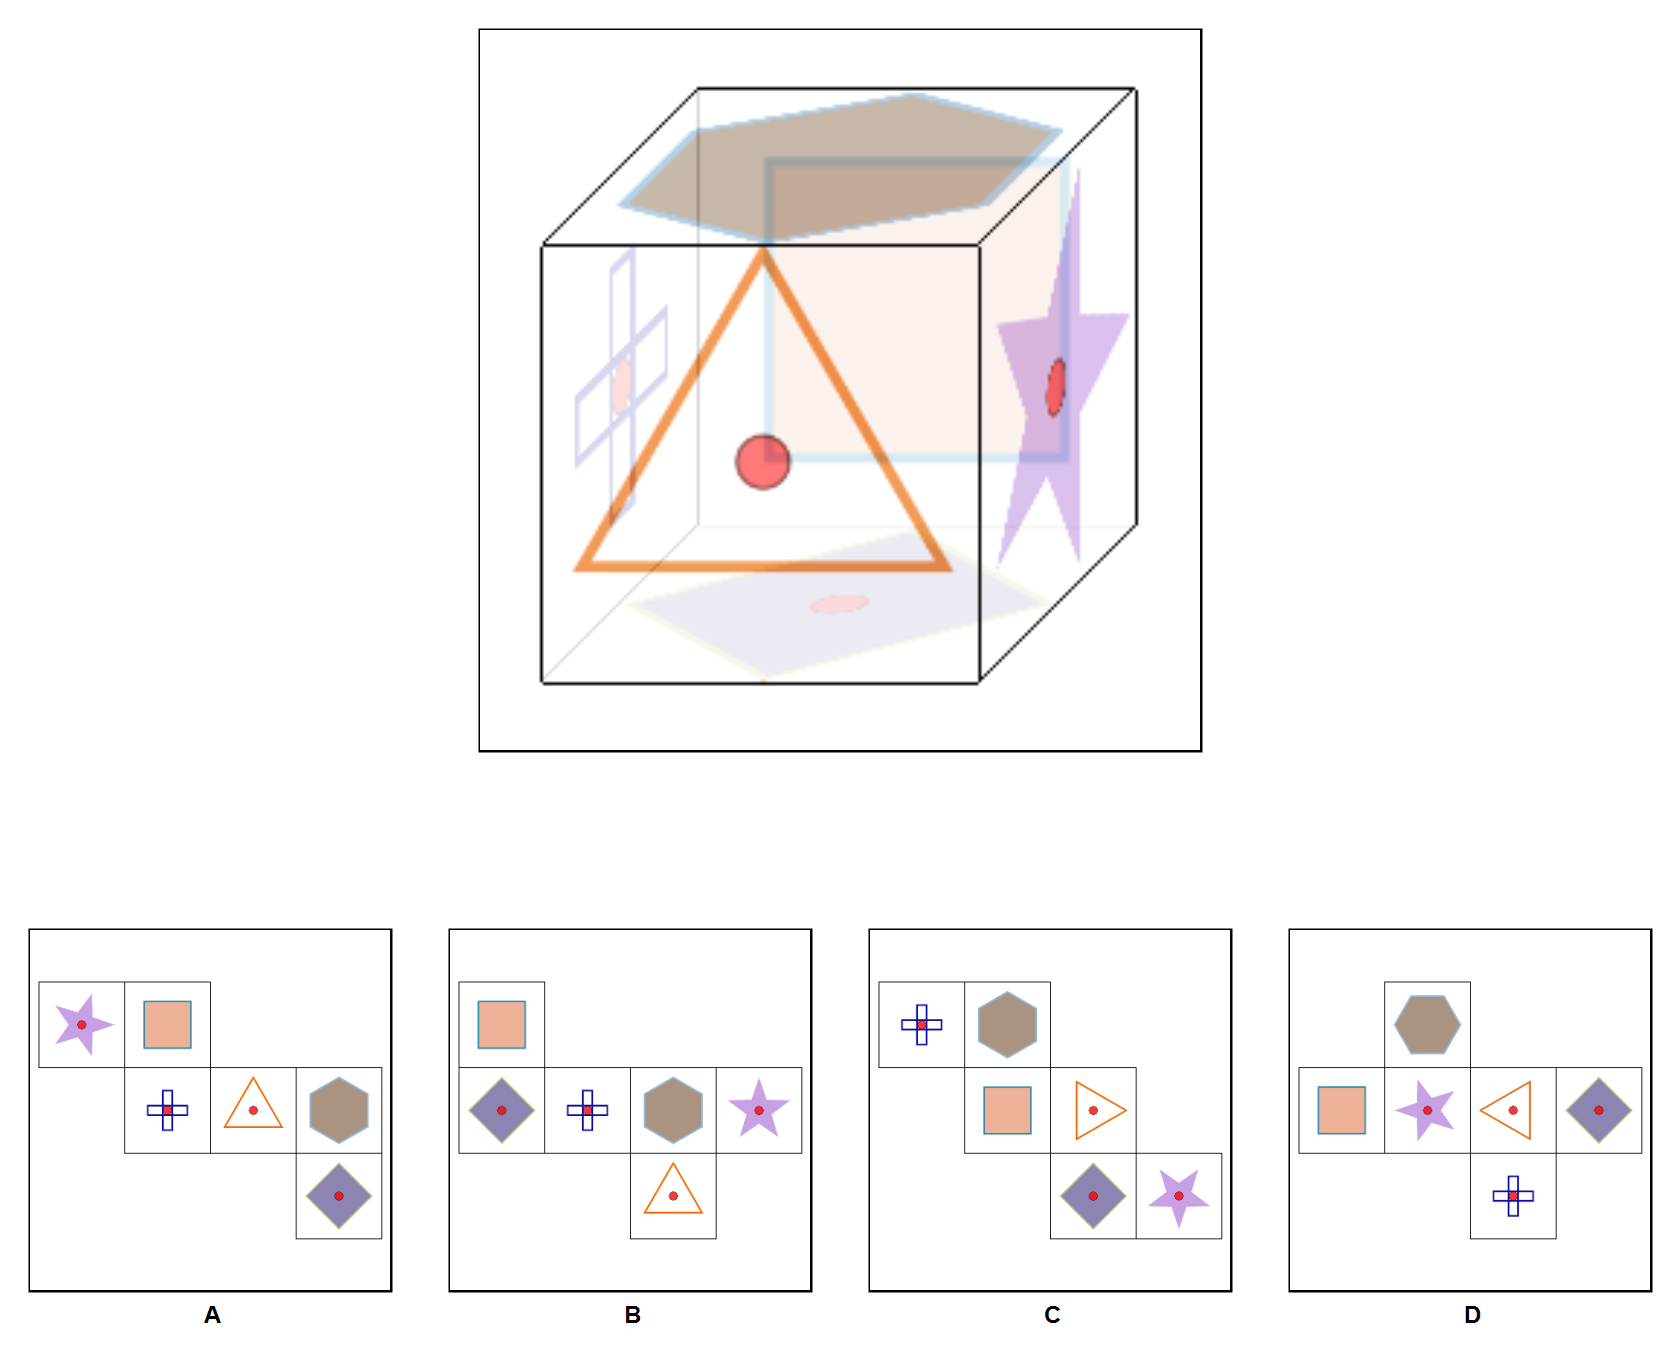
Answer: B